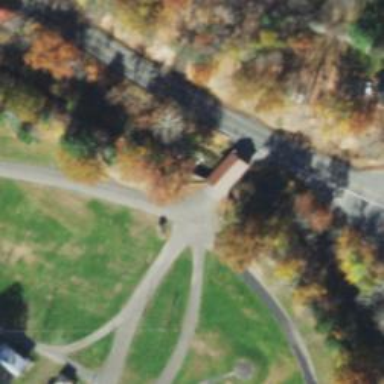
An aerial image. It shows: Covered bridge over service road.